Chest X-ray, AP view. Patient: 55 years old, sex M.
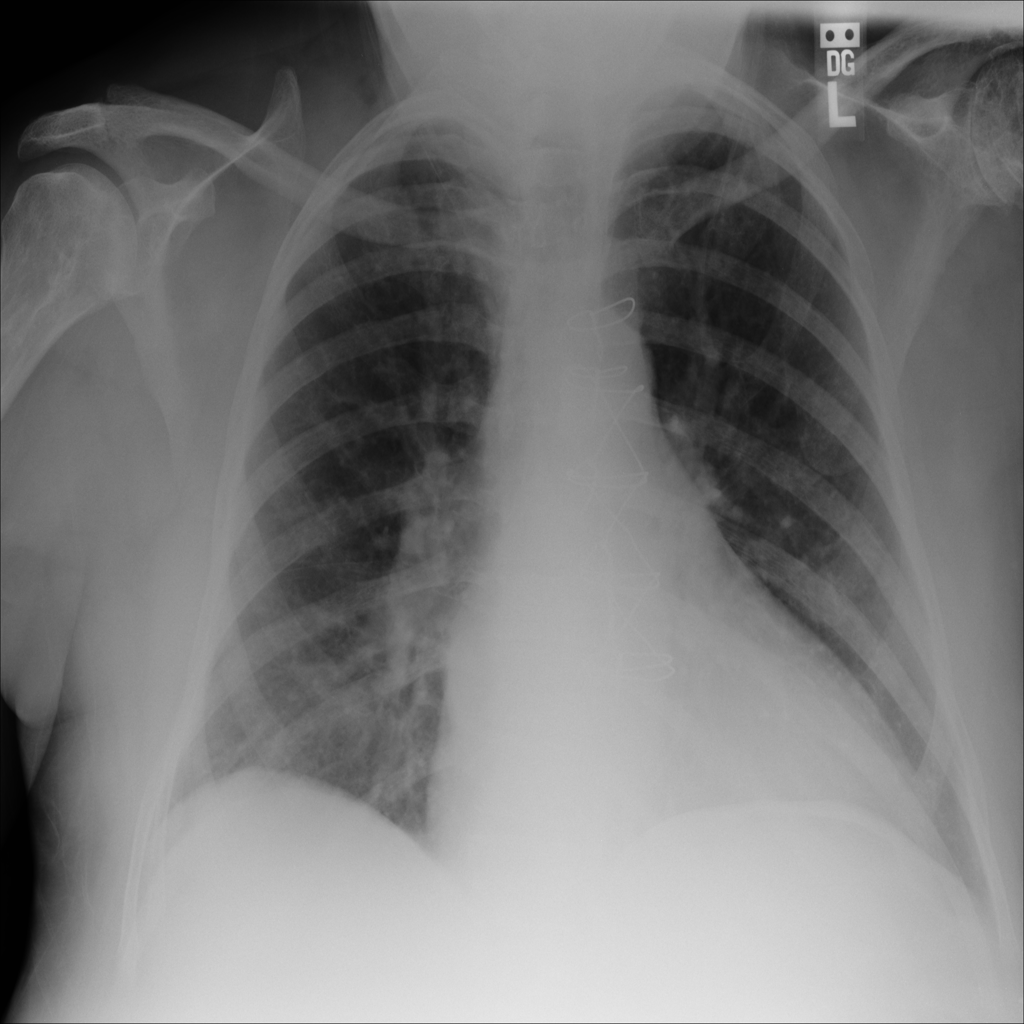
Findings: No Finding